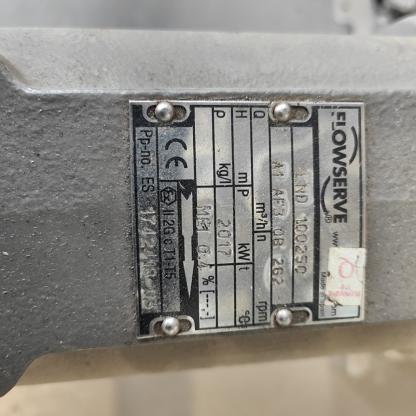
Klasa: tabliczka-znamionowa